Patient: sex M, age 44
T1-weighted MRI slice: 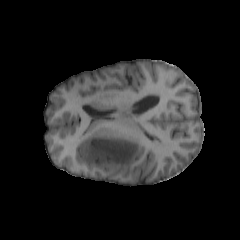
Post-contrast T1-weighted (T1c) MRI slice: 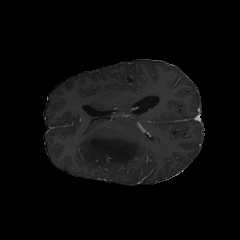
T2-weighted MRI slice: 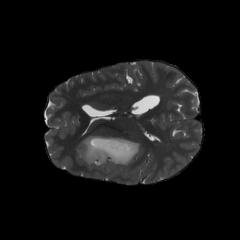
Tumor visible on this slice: yes
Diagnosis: Astrocytoma, IDH-mutant
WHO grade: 3